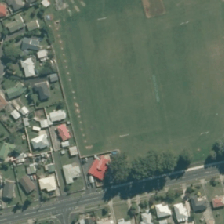
Land cover: urban_parkland